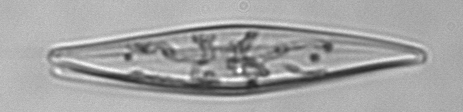
Label: Pleurosigma